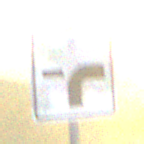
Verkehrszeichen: VerlaufVorfahrtsstrasse9
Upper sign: Vorfahrtsstrasse
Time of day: SunriseSunset
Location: Outdoor (Nature)
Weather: Clear
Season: NotSpecified
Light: Natural